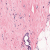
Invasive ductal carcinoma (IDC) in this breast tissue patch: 0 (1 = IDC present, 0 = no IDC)